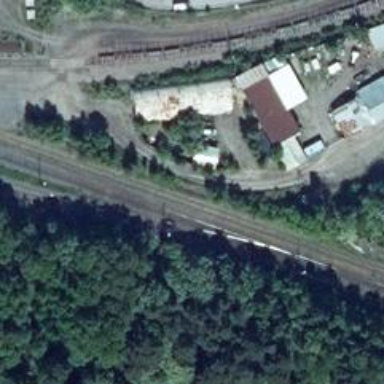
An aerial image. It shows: Yard meant for services.